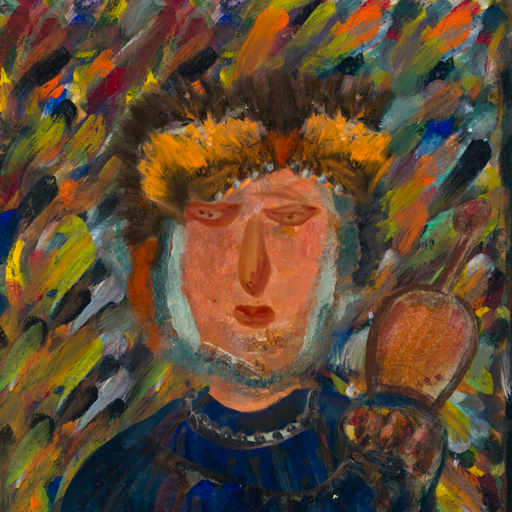
Background: An_Impression, Head And Neck Front: Boggyland, Face Front: Pious_Lady, Bust: Pipe, Hair Front: Boggyland, Head Accessory: Gypsy_Queen, Second Necklace: Blank, Necklace: Childish, Baby: Blank